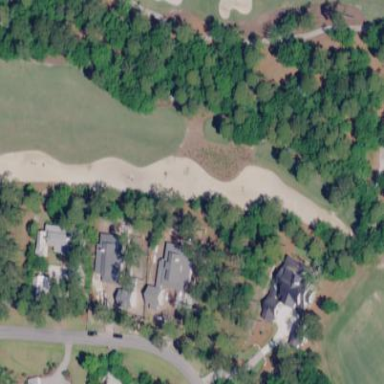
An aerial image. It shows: Golf bunker filled with natural sand.